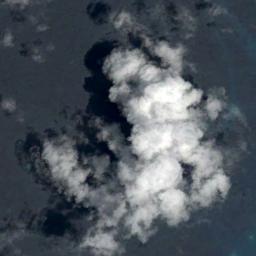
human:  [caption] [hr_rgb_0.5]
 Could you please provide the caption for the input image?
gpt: A thin cloud floats on the sea .

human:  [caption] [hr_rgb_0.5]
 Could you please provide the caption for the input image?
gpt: The white cloud is above green land .

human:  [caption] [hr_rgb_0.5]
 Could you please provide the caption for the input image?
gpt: White clouds in the air and clouds cast on the blue sea .

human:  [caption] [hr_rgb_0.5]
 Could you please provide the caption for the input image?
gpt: The cumulus clouds are located above the land and the shadow of the clouds is on the land .

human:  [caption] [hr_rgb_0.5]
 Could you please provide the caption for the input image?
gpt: There are curdled white clouds over a blue sea .